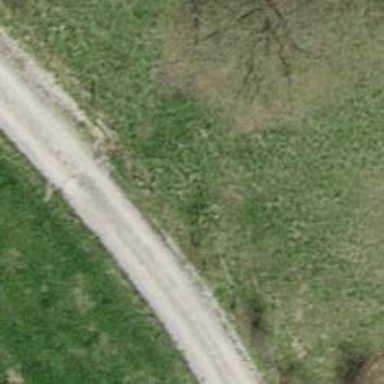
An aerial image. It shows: Brown bench in the vicinity.